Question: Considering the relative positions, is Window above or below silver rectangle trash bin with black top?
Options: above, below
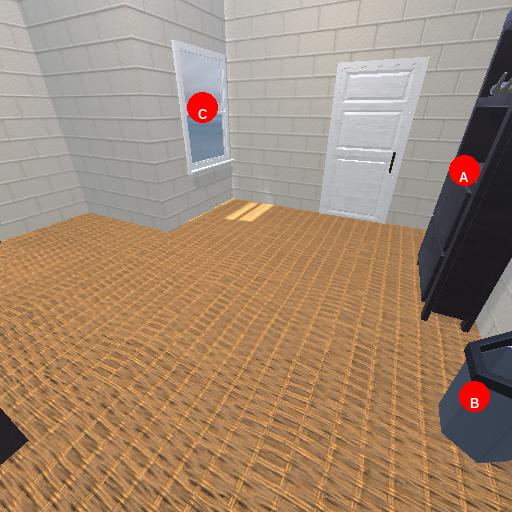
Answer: above